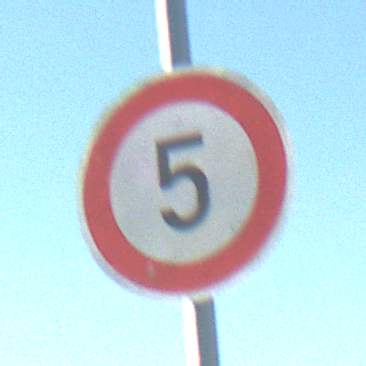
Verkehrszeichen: Geschwindigkeit5
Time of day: SunriseSunset
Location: Outdoor (Nature)
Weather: Clear
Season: NotSpecified
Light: Natural